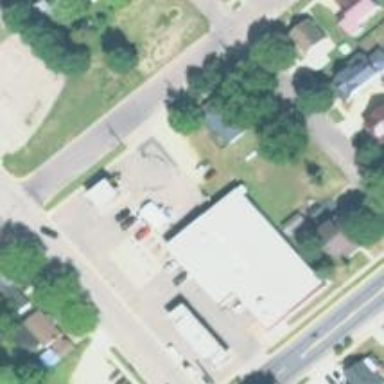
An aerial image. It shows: Convenience shop.